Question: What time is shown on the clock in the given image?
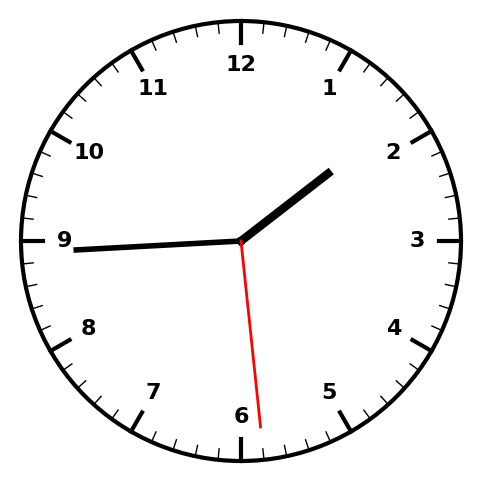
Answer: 01:44:29